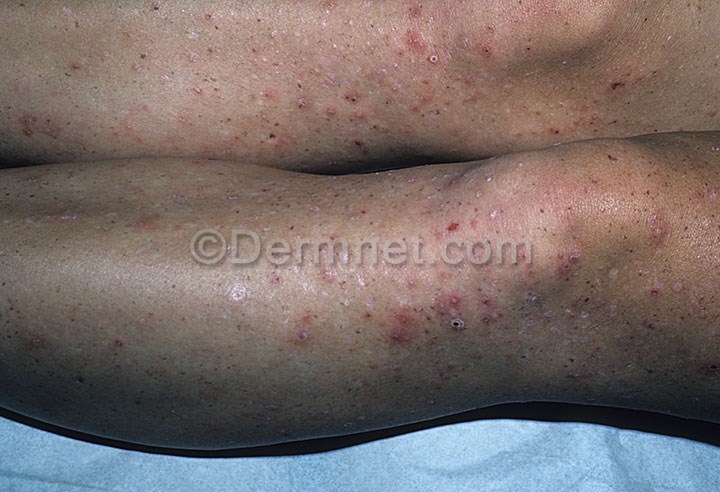
Disease: Cellulitis Impetigo and other Bacterial Infections